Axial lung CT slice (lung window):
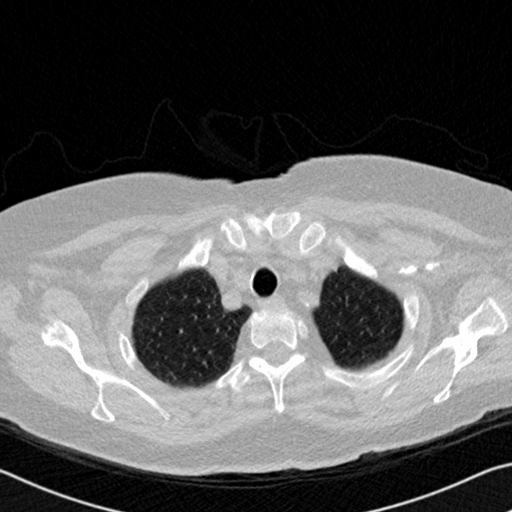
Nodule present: no